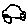
Label: car